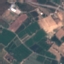
Label: PermanentCrop